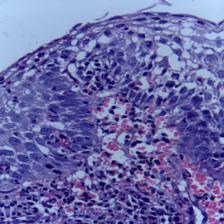
Diagnosis: OSCC